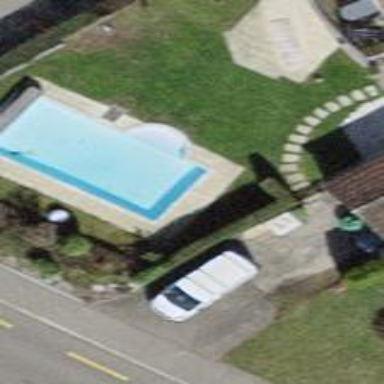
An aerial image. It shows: Swimming pool located in leisure land.